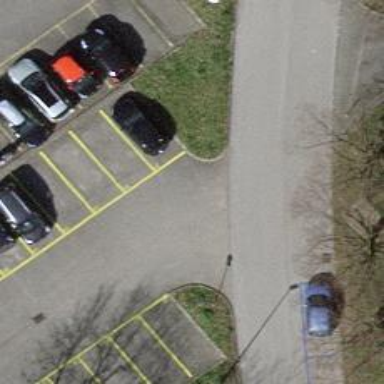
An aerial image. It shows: Parking aisle designated as service road.